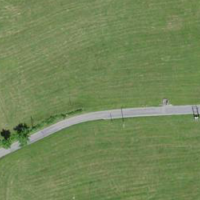
EUNIS habitat code: 52
Species observed at this site:
Geum rivale